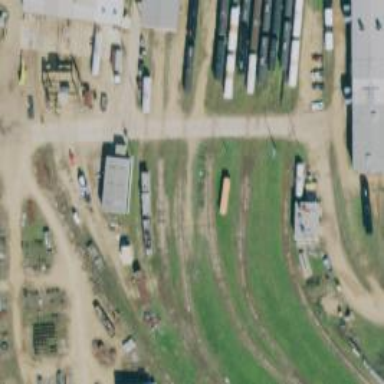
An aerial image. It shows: Railway spur service.